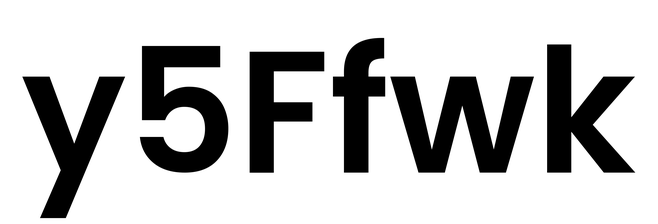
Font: Poppins-SemiBold